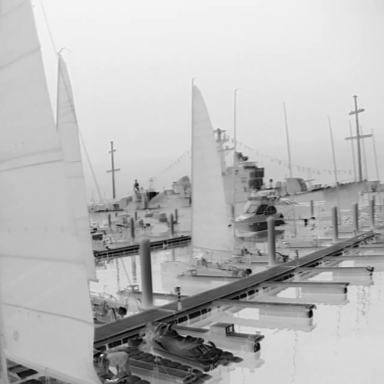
There are two canoes in the infrared image.